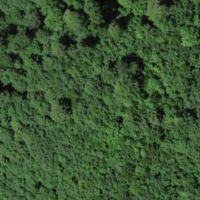
EUNIS habitat code: 44
Species observed at this site:
Hedera helix